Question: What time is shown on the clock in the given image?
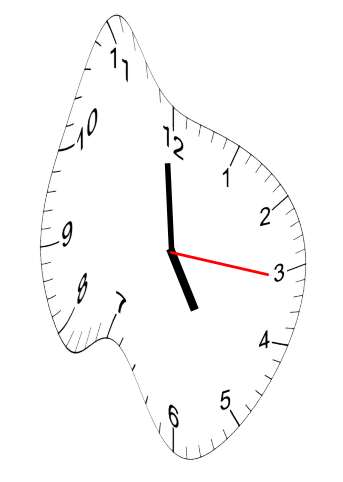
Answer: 04:59:16